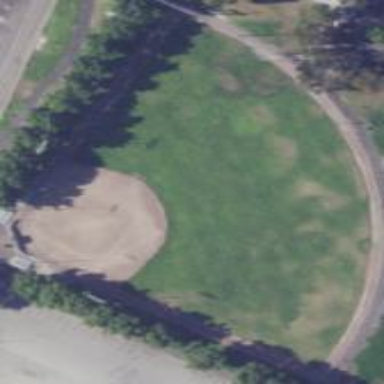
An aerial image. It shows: Baseball pitch for leisure and sports activities.